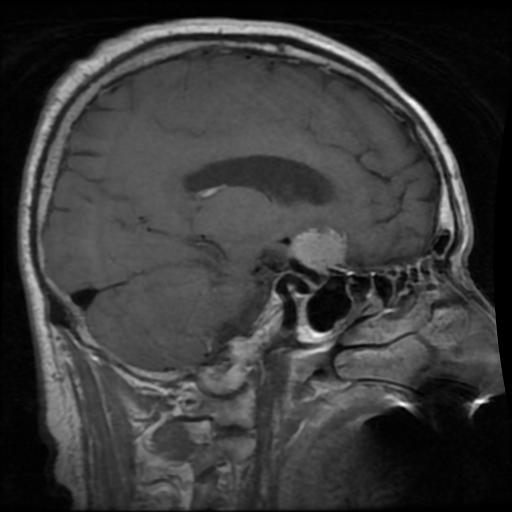
Label: pituitary